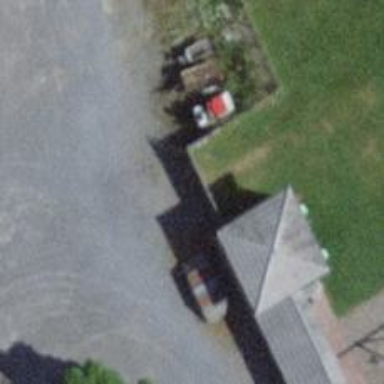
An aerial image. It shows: Swing gate.